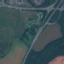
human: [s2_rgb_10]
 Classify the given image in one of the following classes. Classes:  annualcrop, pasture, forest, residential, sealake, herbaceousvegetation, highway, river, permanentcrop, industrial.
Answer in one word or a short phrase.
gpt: Highway